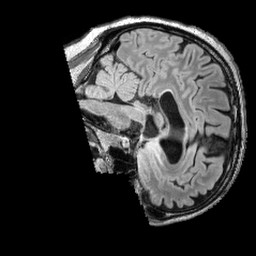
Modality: FLAIR
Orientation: sagittal
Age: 40
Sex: male
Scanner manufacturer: siemens
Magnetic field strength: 3 T
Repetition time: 5 s
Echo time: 0.387 s